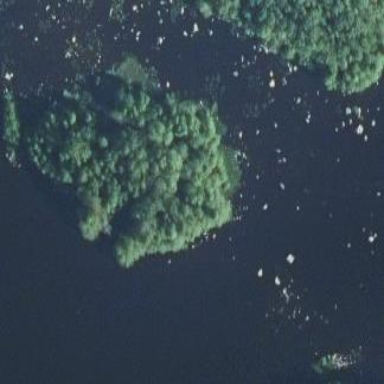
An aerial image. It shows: Islet.